Current action and preconditions to check: trajectory_clear

Your task: For each precondition in the list above, predict whether it will hold at this action.

Consider the current scene as observed from the mobile robot's camera, and analyze the predicted future states of all dynamic agents (e.g., people, animals, vehicles, or any moving entities) within the NEXT SECOND.

IMPORTANT: Only answer "very likely" if you are absolutely certain—based on strong, clear evidence—that a dynamic agent will violate the precondition in the predicted future state. Do NOT answer "very likely" for unlikely, ambiguous, or low-probability risks.

Ask yourself for each precondition: Is there a high probability, with clear and convincing evidence, that the predicted future states of any dynamic agent will interfere with the predicted future state of the currently executing action within the NEXT SECOND, causing that precondition to fail?

Assess the risk level based on these predictions. Use "likely" or "very likely" if motions create a clear risk of interference.

Use "neutral" or "improbable" if agents are nearby but their predicted paths are clearly diverging or non-conflicting.

Failure Risk Categories: "very improbable", "improbable", "neutral", "likely", "very likely"

Answer Format: Output ONLY the probability_of_failure value from these categories: "very improbable", "improbable", "neutral", "likely", "very likely"

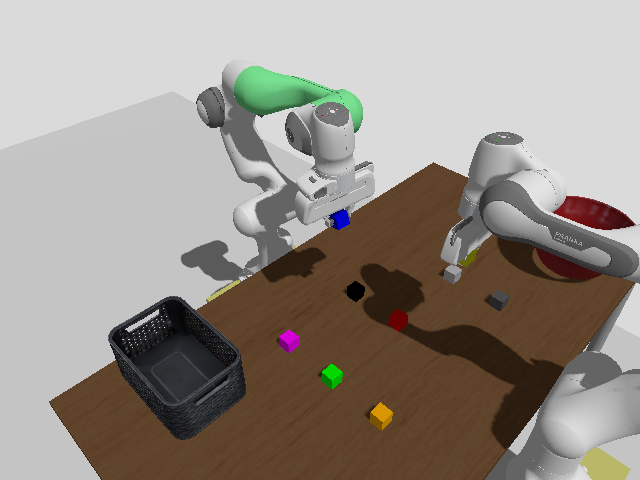

Answer: very improbable